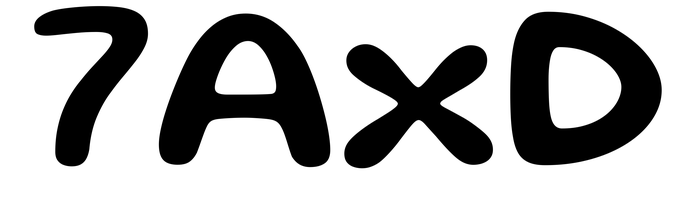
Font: Gluten_Medium